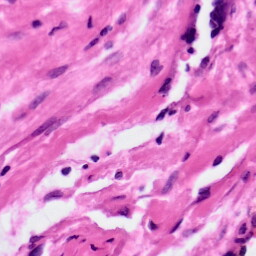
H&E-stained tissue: Ovarian